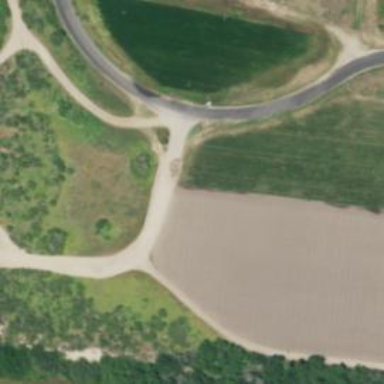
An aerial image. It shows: Well-maintained track road with grade 1 tracktype.